Question: I have a 'Scroll View' with a View (content view) inside of it. I've added two buttons to test. The 'Scroll View' scrolls fine but the buttons within the content view are not clickable. I've seen plenty of posts saying this issue happens when they programmatically add 'UIButtons' to the View, but I am not doing this. Here is my exact process:
1. Drag the Scroll View onto the main view. Add 4 constraints
2. Drag the Content View onto the Scroll View. Add 4 constraints.
3. Add 2 Buttons (one high and one low to test scrolling) to the Content View.
This is all I am doing, no code at this point. Is there anything else I have to do to allow the buttons to be clicked? Here is a screenshot of my xib:

When hooking the button up to a simple IBAction and logging a message, it turns out it IS being pushed and working properly. However, when the button is pushed, the button isn't changing colors like it should (its "pressed" state is not appearing). Any ideas why?
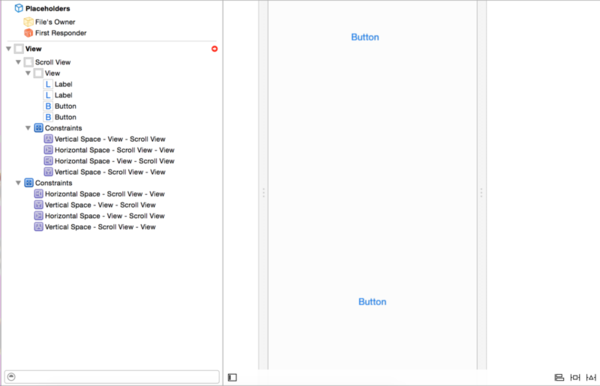
Answer: - - -